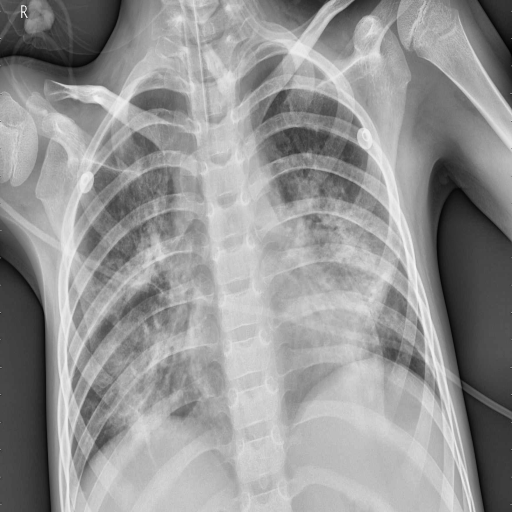
Finding: PNEUMONIA